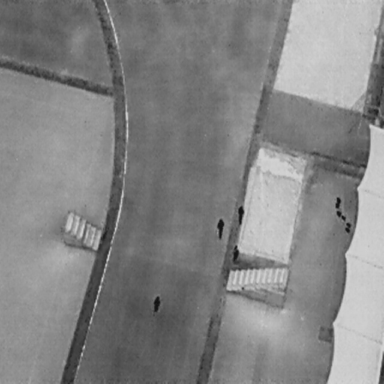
There are four People in the infrared image.